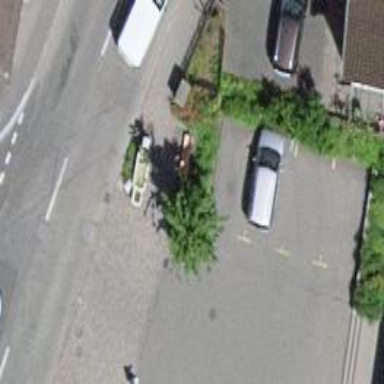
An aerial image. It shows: Bench for seating.